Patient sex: F
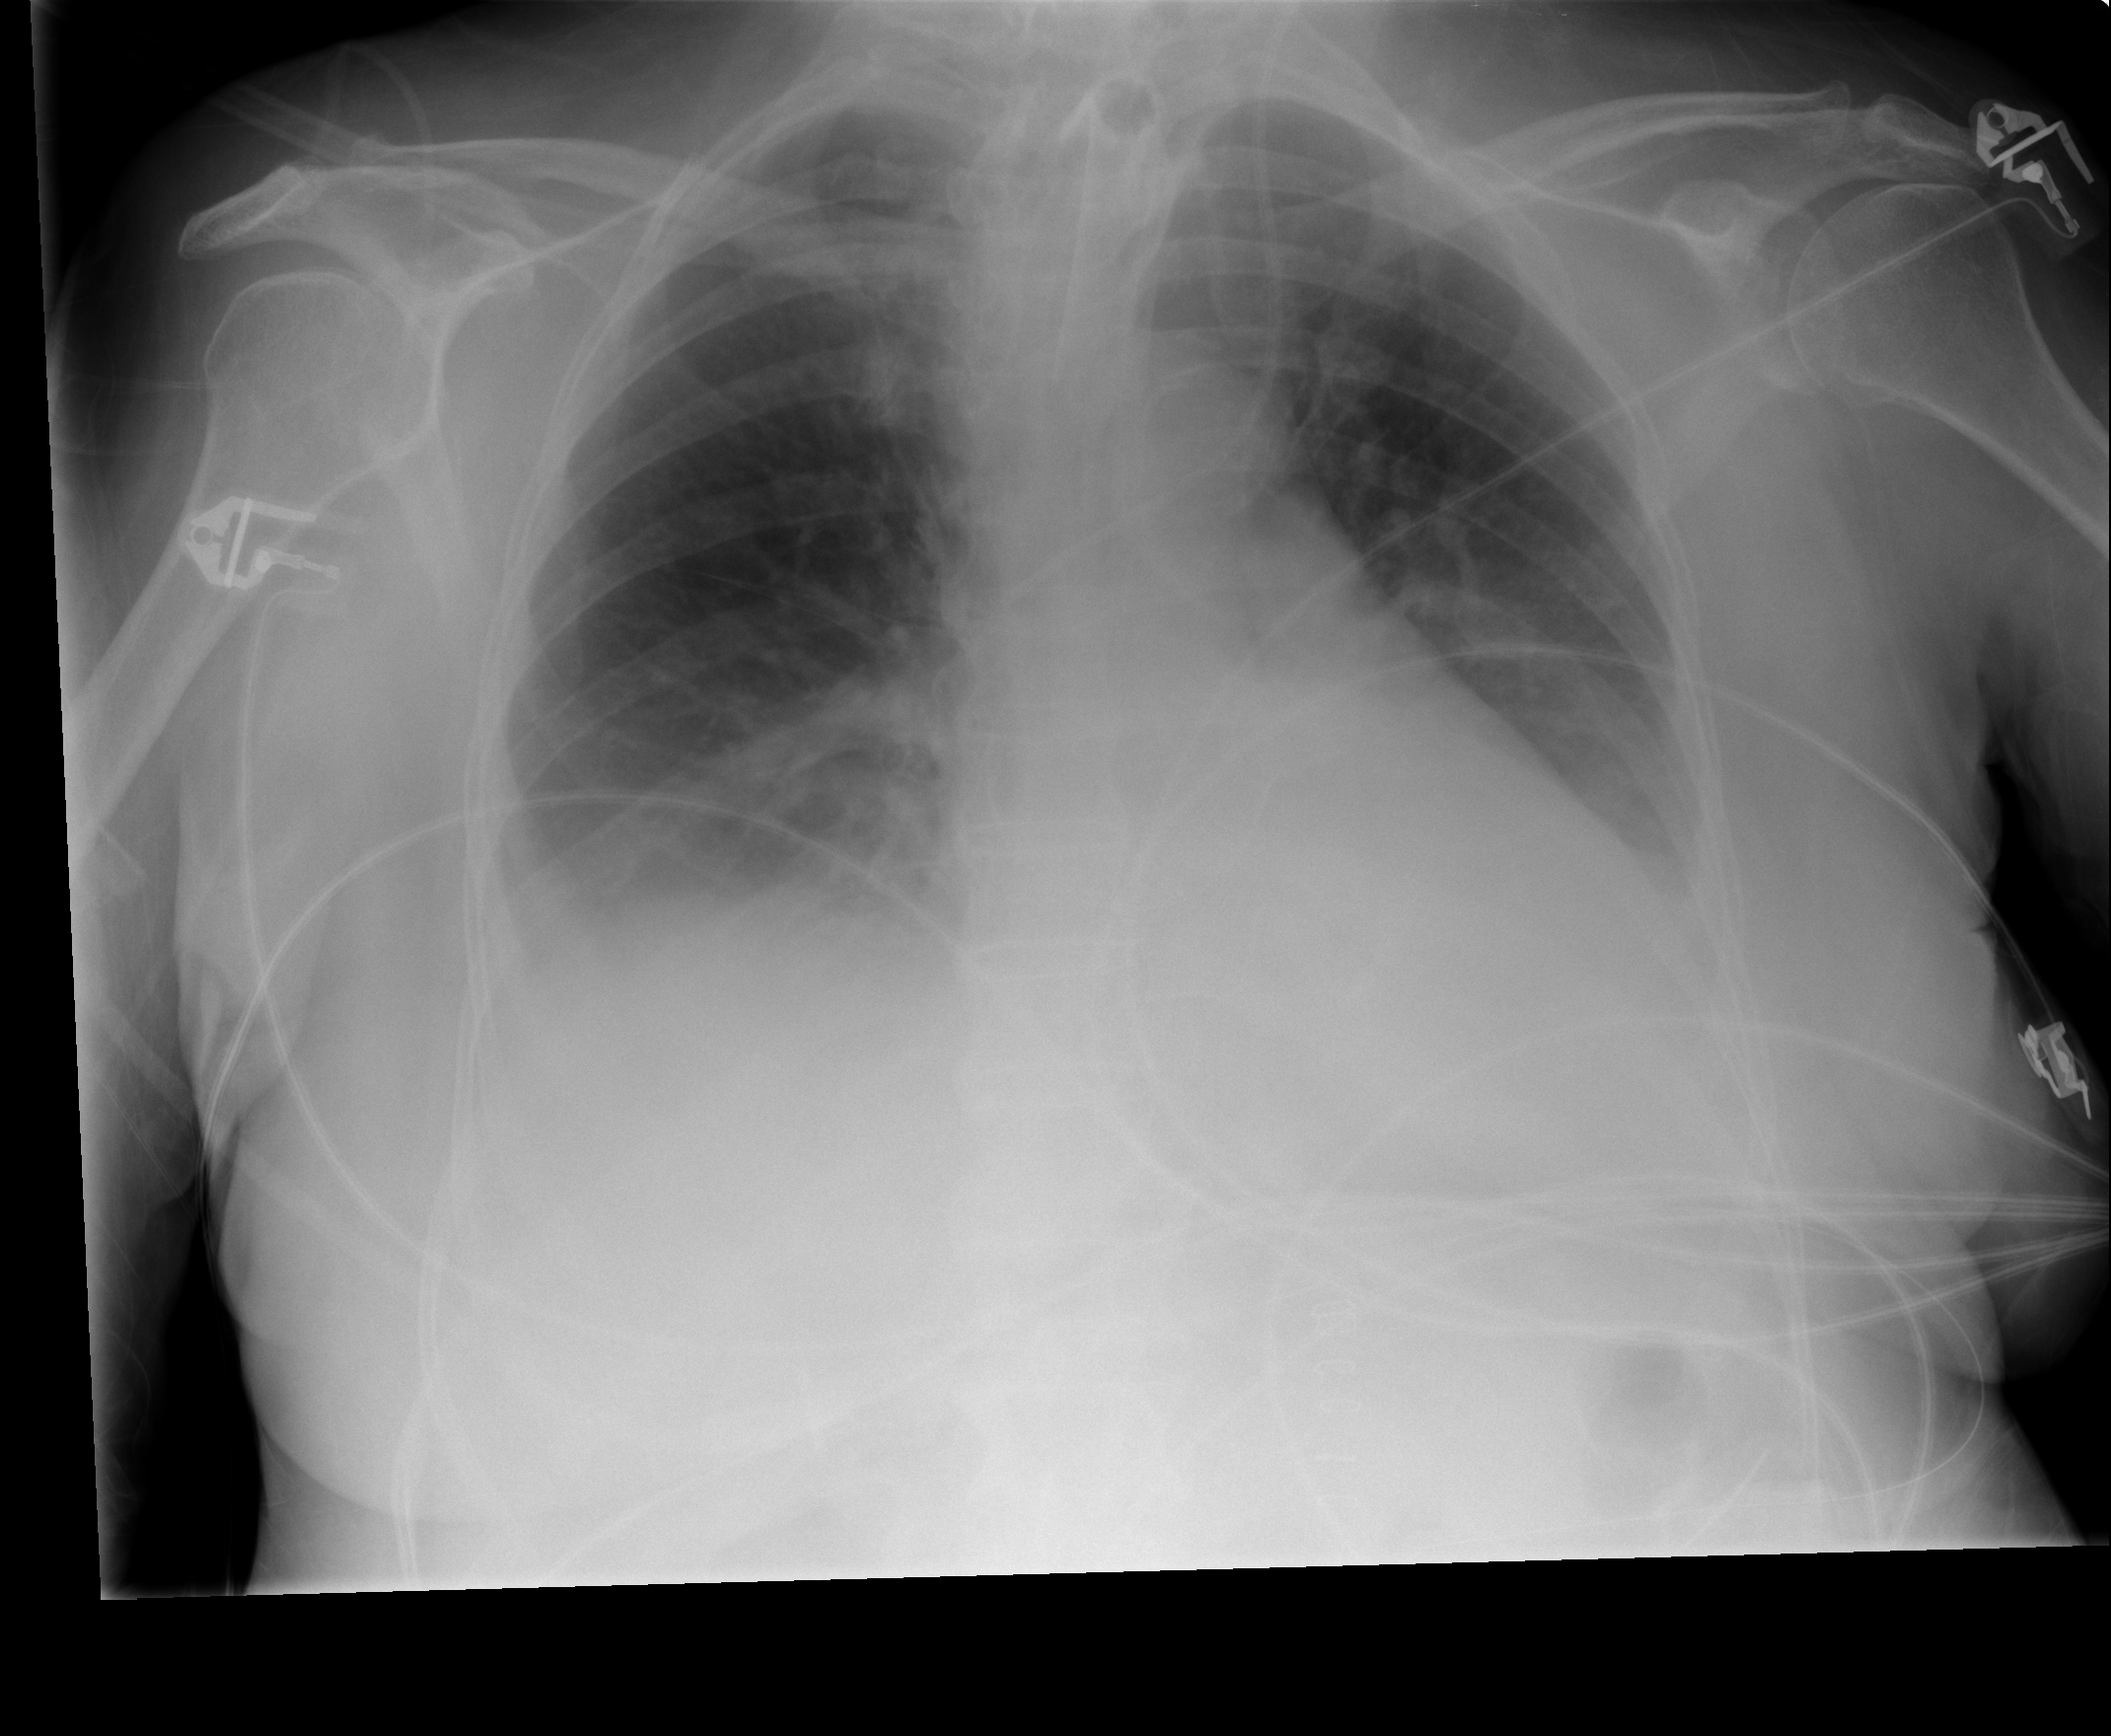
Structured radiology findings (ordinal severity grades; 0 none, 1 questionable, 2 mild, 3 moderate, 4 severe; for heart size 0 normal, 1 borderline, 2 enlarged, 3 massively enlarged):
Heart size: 2
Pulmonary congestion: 2
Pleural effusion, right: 2
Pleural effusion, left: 1
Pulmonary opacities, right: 1
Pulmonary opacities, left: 1
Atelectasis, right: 2
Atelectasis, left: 2